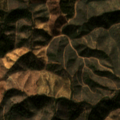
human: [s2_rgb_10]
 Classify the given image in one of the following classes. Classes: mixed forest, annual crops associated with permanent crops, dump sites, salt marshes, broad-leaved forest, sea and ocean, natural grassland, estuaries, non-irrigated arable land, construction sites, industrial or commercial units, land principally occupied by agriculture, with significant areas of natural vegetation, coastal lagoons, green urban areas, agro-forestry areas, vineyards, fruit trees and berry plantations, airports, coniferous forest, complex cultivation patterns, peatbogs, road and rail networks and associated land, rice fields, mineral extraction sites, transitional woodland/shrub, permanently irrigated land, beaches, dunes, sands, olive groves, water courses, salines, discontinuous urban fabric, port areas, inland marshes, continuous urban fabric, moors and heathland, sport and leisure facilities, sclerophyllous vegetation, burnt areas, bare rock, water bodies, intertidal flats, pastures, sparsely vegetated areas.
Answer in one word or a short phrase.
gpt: land principally occupied by agriculture, with significant areas of natural vegetation, sclerophyllous vegetation, transitional woodland/shrub